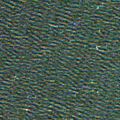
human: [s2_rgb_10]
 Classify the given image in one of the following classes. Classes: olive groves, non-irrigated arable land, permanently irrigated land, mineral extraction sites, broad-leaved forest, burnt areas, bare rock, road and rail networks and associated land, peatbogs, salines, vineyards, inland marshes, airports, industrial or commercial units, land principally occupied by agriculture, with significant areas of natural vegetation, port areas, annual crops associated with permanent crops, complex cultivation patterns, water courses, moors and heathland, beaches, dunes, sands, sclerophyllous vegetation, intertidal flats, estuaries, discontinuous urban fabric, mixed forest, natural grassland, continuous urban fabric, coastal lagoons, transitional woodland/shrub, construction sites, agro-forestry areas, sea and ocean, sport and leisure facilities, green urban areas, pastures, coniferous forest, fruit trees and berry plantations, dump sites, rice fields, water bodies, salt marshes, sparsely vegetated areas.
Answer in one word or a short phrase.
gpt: sea and ocean